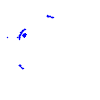
Particle: pion